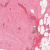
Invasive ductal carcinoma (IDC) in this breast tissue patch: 0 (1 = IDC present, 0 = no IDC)